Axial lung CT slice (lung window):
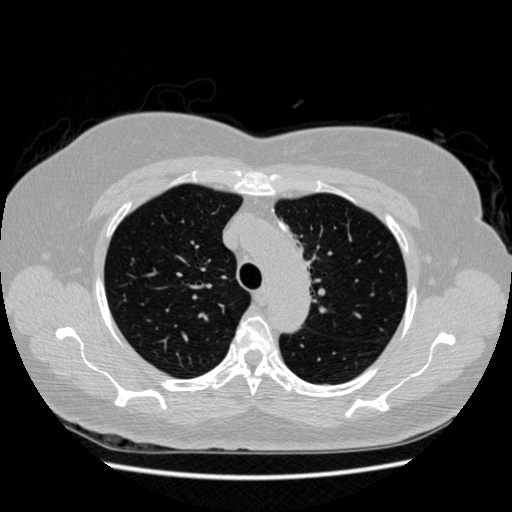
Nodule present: no